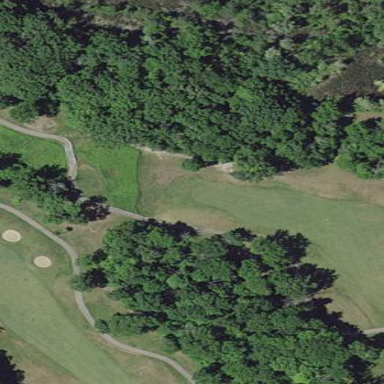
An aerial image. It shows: Grassy area designated as golf fairway.